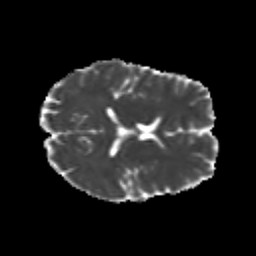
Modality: MD
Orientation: axial
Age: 25
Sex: male
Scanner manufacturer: siemens
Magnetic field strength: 3 T
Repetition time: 3.5 s
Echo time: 0.104 s